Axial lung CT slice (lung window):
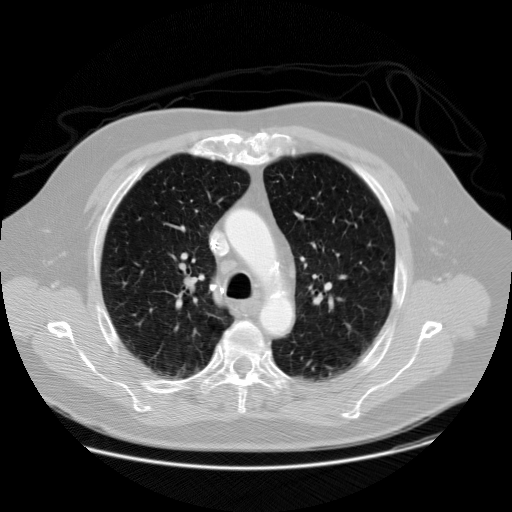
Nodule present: no